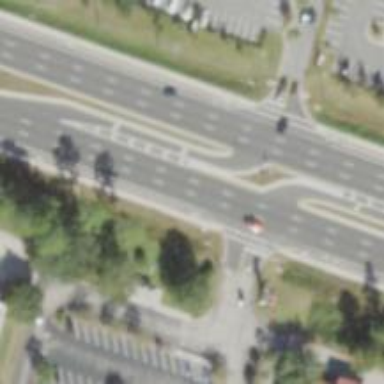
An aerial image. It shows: Trunk link highway.